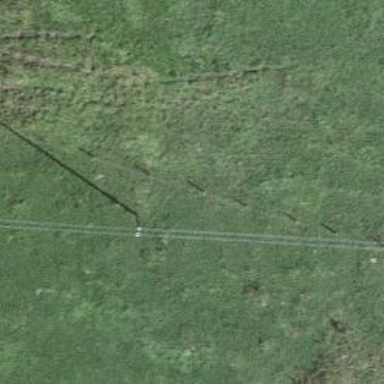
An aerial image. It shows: Utility pole in the area.